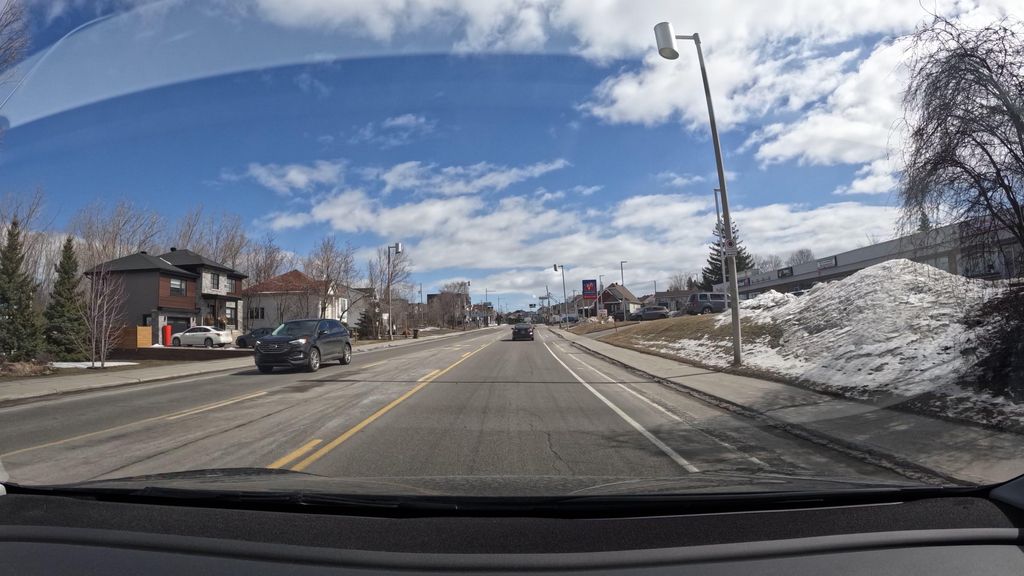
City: montreal